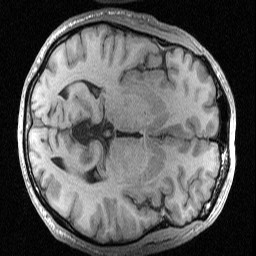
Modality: T1w
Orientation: axial
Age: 49
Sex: male